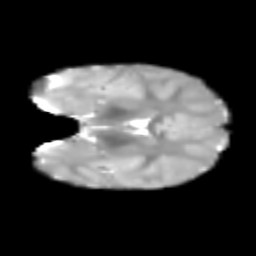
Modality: T2w
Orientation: coronal
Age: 7
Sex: male
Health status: healthy